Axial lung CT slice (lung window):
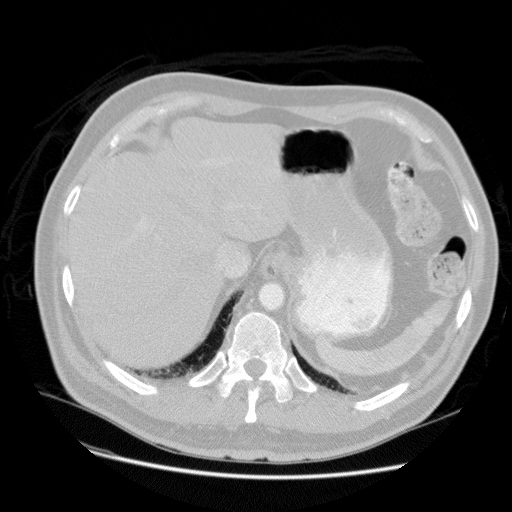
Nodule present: no